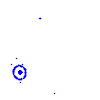
Particle: kaon